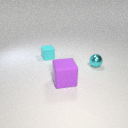
small cyan rubber cube to the left of small cyan metal sphere